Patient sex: M
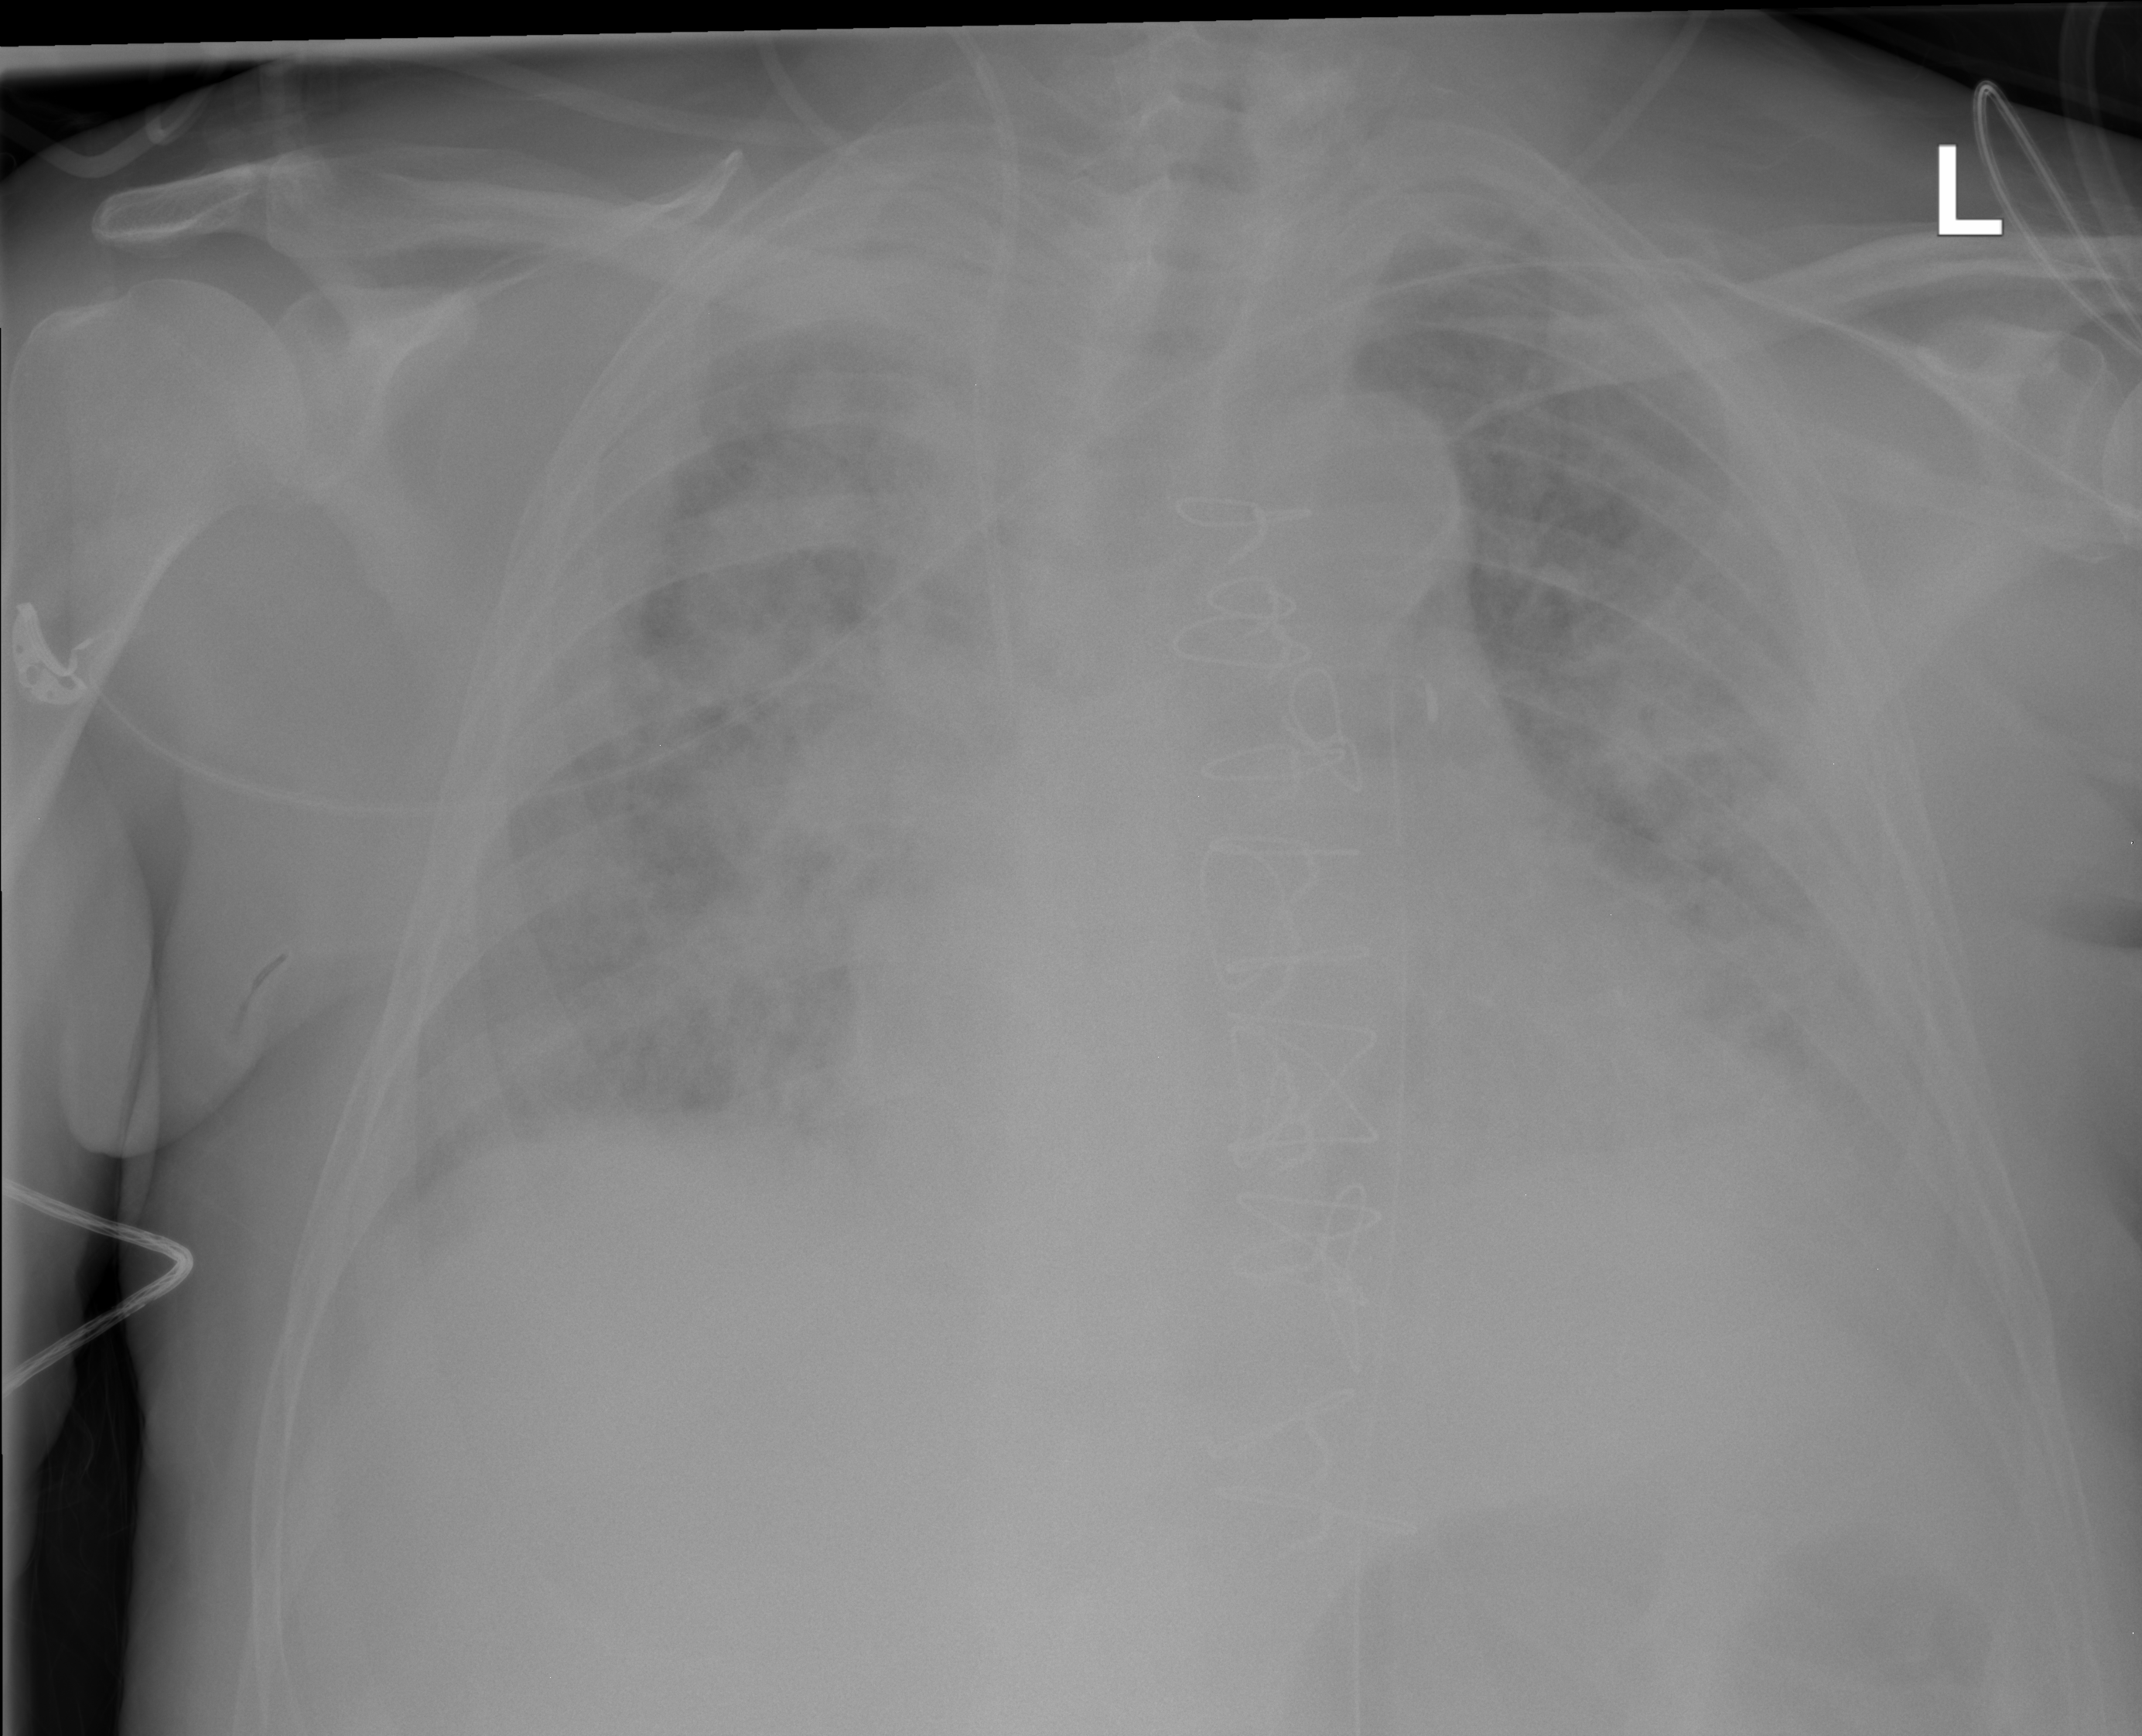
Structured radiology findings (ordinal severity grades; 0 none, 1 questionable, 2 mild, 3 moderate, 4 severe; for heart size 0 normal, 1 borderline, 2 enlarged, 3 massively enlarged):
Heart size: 2
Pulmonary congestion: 2
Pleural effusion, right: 2
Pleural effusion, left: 2
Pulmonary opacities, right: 3
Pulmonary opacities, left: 3
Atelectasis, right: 2
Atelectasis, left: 2